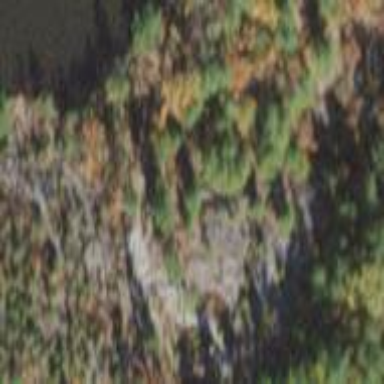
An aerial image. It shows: Landscape dominated by bare rock.